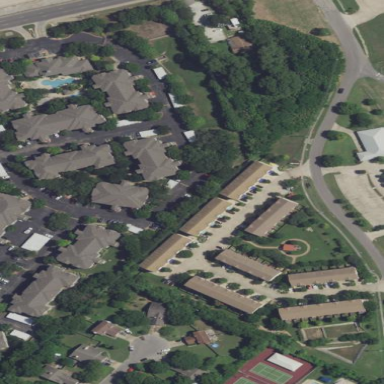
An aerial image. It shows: Residential area with apartments.